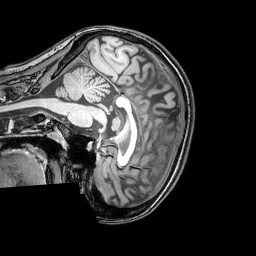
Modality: T1w
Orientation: sagittal
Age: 24
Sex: female
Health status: healthy
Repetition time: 0.081 s
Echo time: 0.037 s